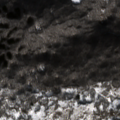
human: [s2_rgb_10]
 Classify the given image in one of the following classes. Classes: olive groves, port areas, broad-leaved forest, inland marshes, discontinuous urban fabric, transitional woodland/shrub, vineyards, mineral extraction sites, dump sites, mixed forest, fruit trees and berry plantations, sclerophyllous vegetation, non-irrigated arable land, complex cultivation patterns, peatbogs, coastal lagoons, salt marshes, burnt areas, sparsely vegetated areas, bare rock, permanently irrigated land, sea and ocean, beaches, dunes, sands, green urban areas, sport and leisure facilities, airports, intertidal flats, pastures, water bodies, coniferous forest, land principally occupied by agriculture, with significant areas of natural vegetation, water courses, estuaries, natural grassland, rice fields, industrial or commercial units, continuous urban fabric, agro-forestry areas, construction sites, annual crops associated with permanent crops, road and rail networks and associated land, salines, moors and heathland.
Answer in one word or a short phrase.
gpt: broad-leaved forest, natural grassland, transitional woodland/shrub